Question: I'm working on an Android Project which allow the user to select a list of item in an Alert Dialog (see the image below).

I'm using android.widget.spinner. But the checkbox aren't well visible.
I'm trying to personalize the checkbox because this kind are by default.
So is it possible to replace them by my own checkbox?
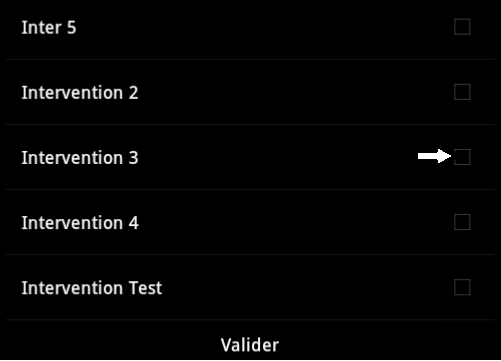
Answer: Create yourself a drawable:
my_checkbox.xml
'''
<?xml version="1.0" encoding="utf-8"?>
<selector xmlns:android="http://schemas.android.com/apk/res/android">
<item android:drawable="@drawable/my_checkbox_pressed" android:state_selected="true"/>
<item android:drawable="@drawable/my_checkbox_focused" android:state_focused="true"/>
<item android:drawable="@drawable/my_checkbox_pressed" android:state_pressed="true"/>
<item android:drawable="@drawable/my_checkbox_default"/> <!-- pressed -->
</selector>
'''
this goes in '/drawable/'
You then have to create the four drawables, these will be png files and you will want to create one for each size of screen i.e. '/drawable-mdpi' etc
You can grab these from the Android source and just modify them if it is easier.
(as an example look here <URL>
Then just use this as your checkbox for your row item layout
'''
<CheckBox
android:layout_width="wrap_content"
android:layout_height="wrap_content"
android:button="@drawable/my_checkbox"
/>
'''
---
simple_spinner_item just looks like this:
'''
<?xml version="1.0" encoding="utf-8"?>
<TextView xmlns:android="http://schemas.android.com/apk/res/android"
android:id="@android:id/text1"
style="?android:attr/spinnerItemStyle"
android:singleLine="true"
android:layout_width="fill_parent"
android:layout_height="wrap_content"
android:ellipsize="marquee" />
'''
All you have to do is create your own layout file called:
my_simple_spinner item.xml put it in 'drawable' and add your custom checkbox:
'''
<LinearLayout />
<TextView />
<CheckBox android:button="@drawable/my_checkbox" />
</LinearLayout>
'''
Then set this as the layout for each row and handle the checkbox selection yourself... that's the price of customisation.